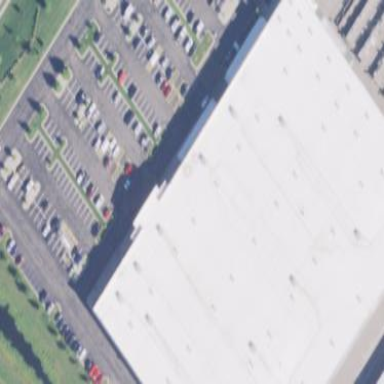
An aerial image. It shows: Flat roof retail building.